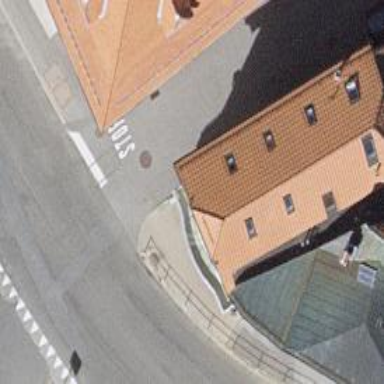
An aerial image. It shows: Restaurant.